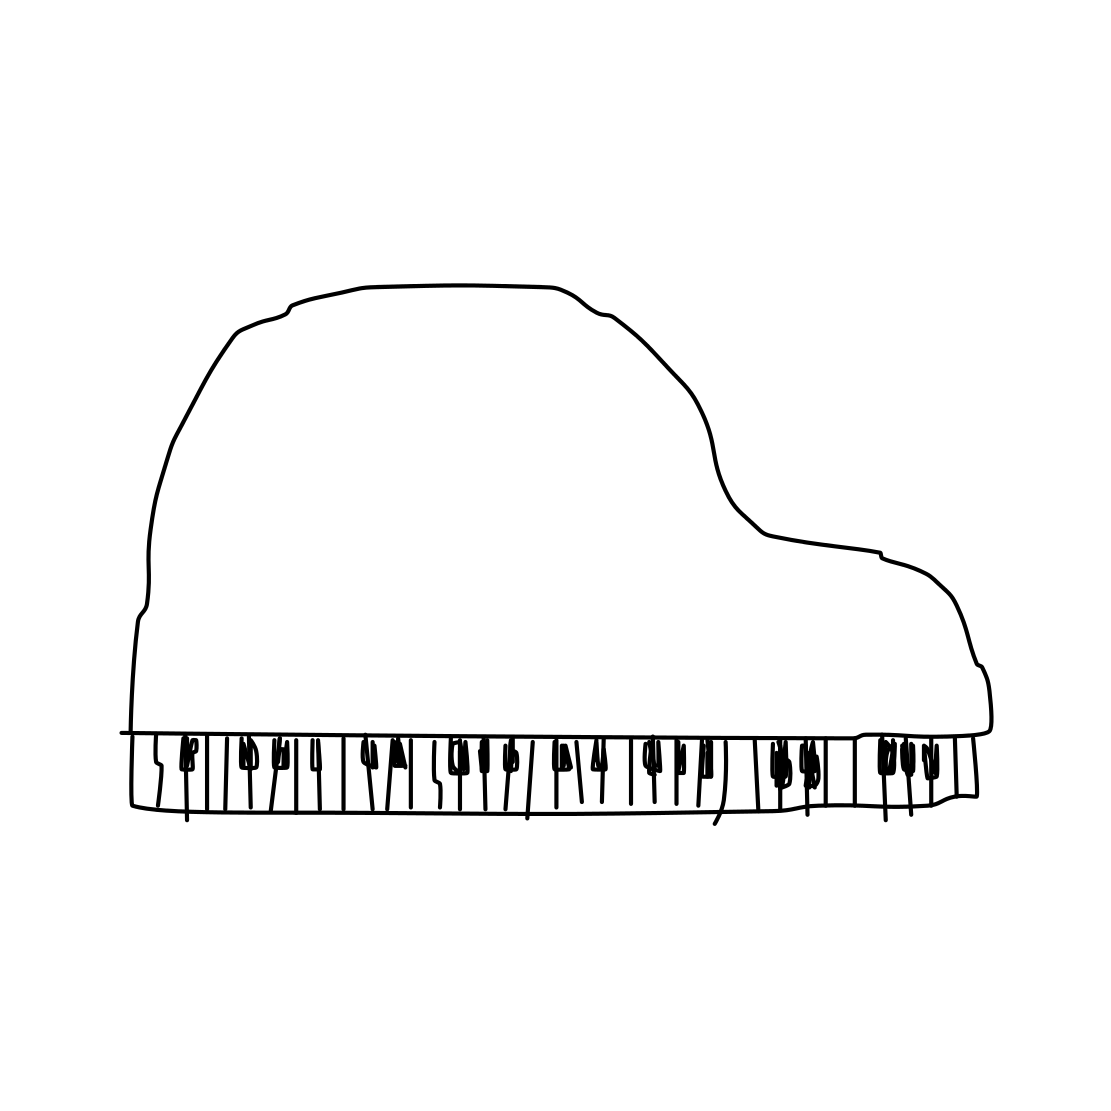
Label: piano